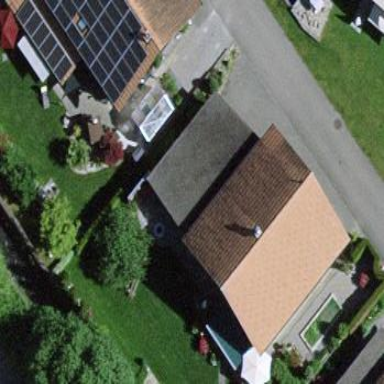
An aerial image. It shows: Garage.